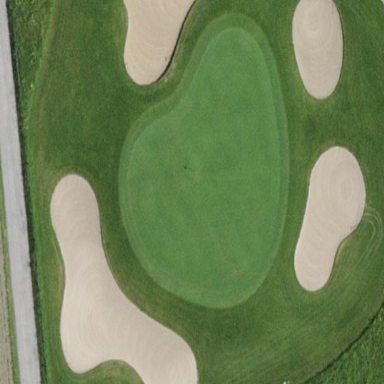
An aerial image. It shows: Golf bunker.